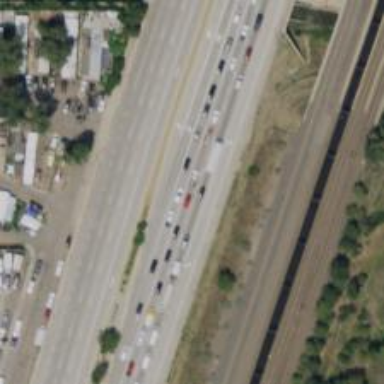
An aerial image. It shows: This image shows trunk highway that functions as expressway.